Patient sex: M
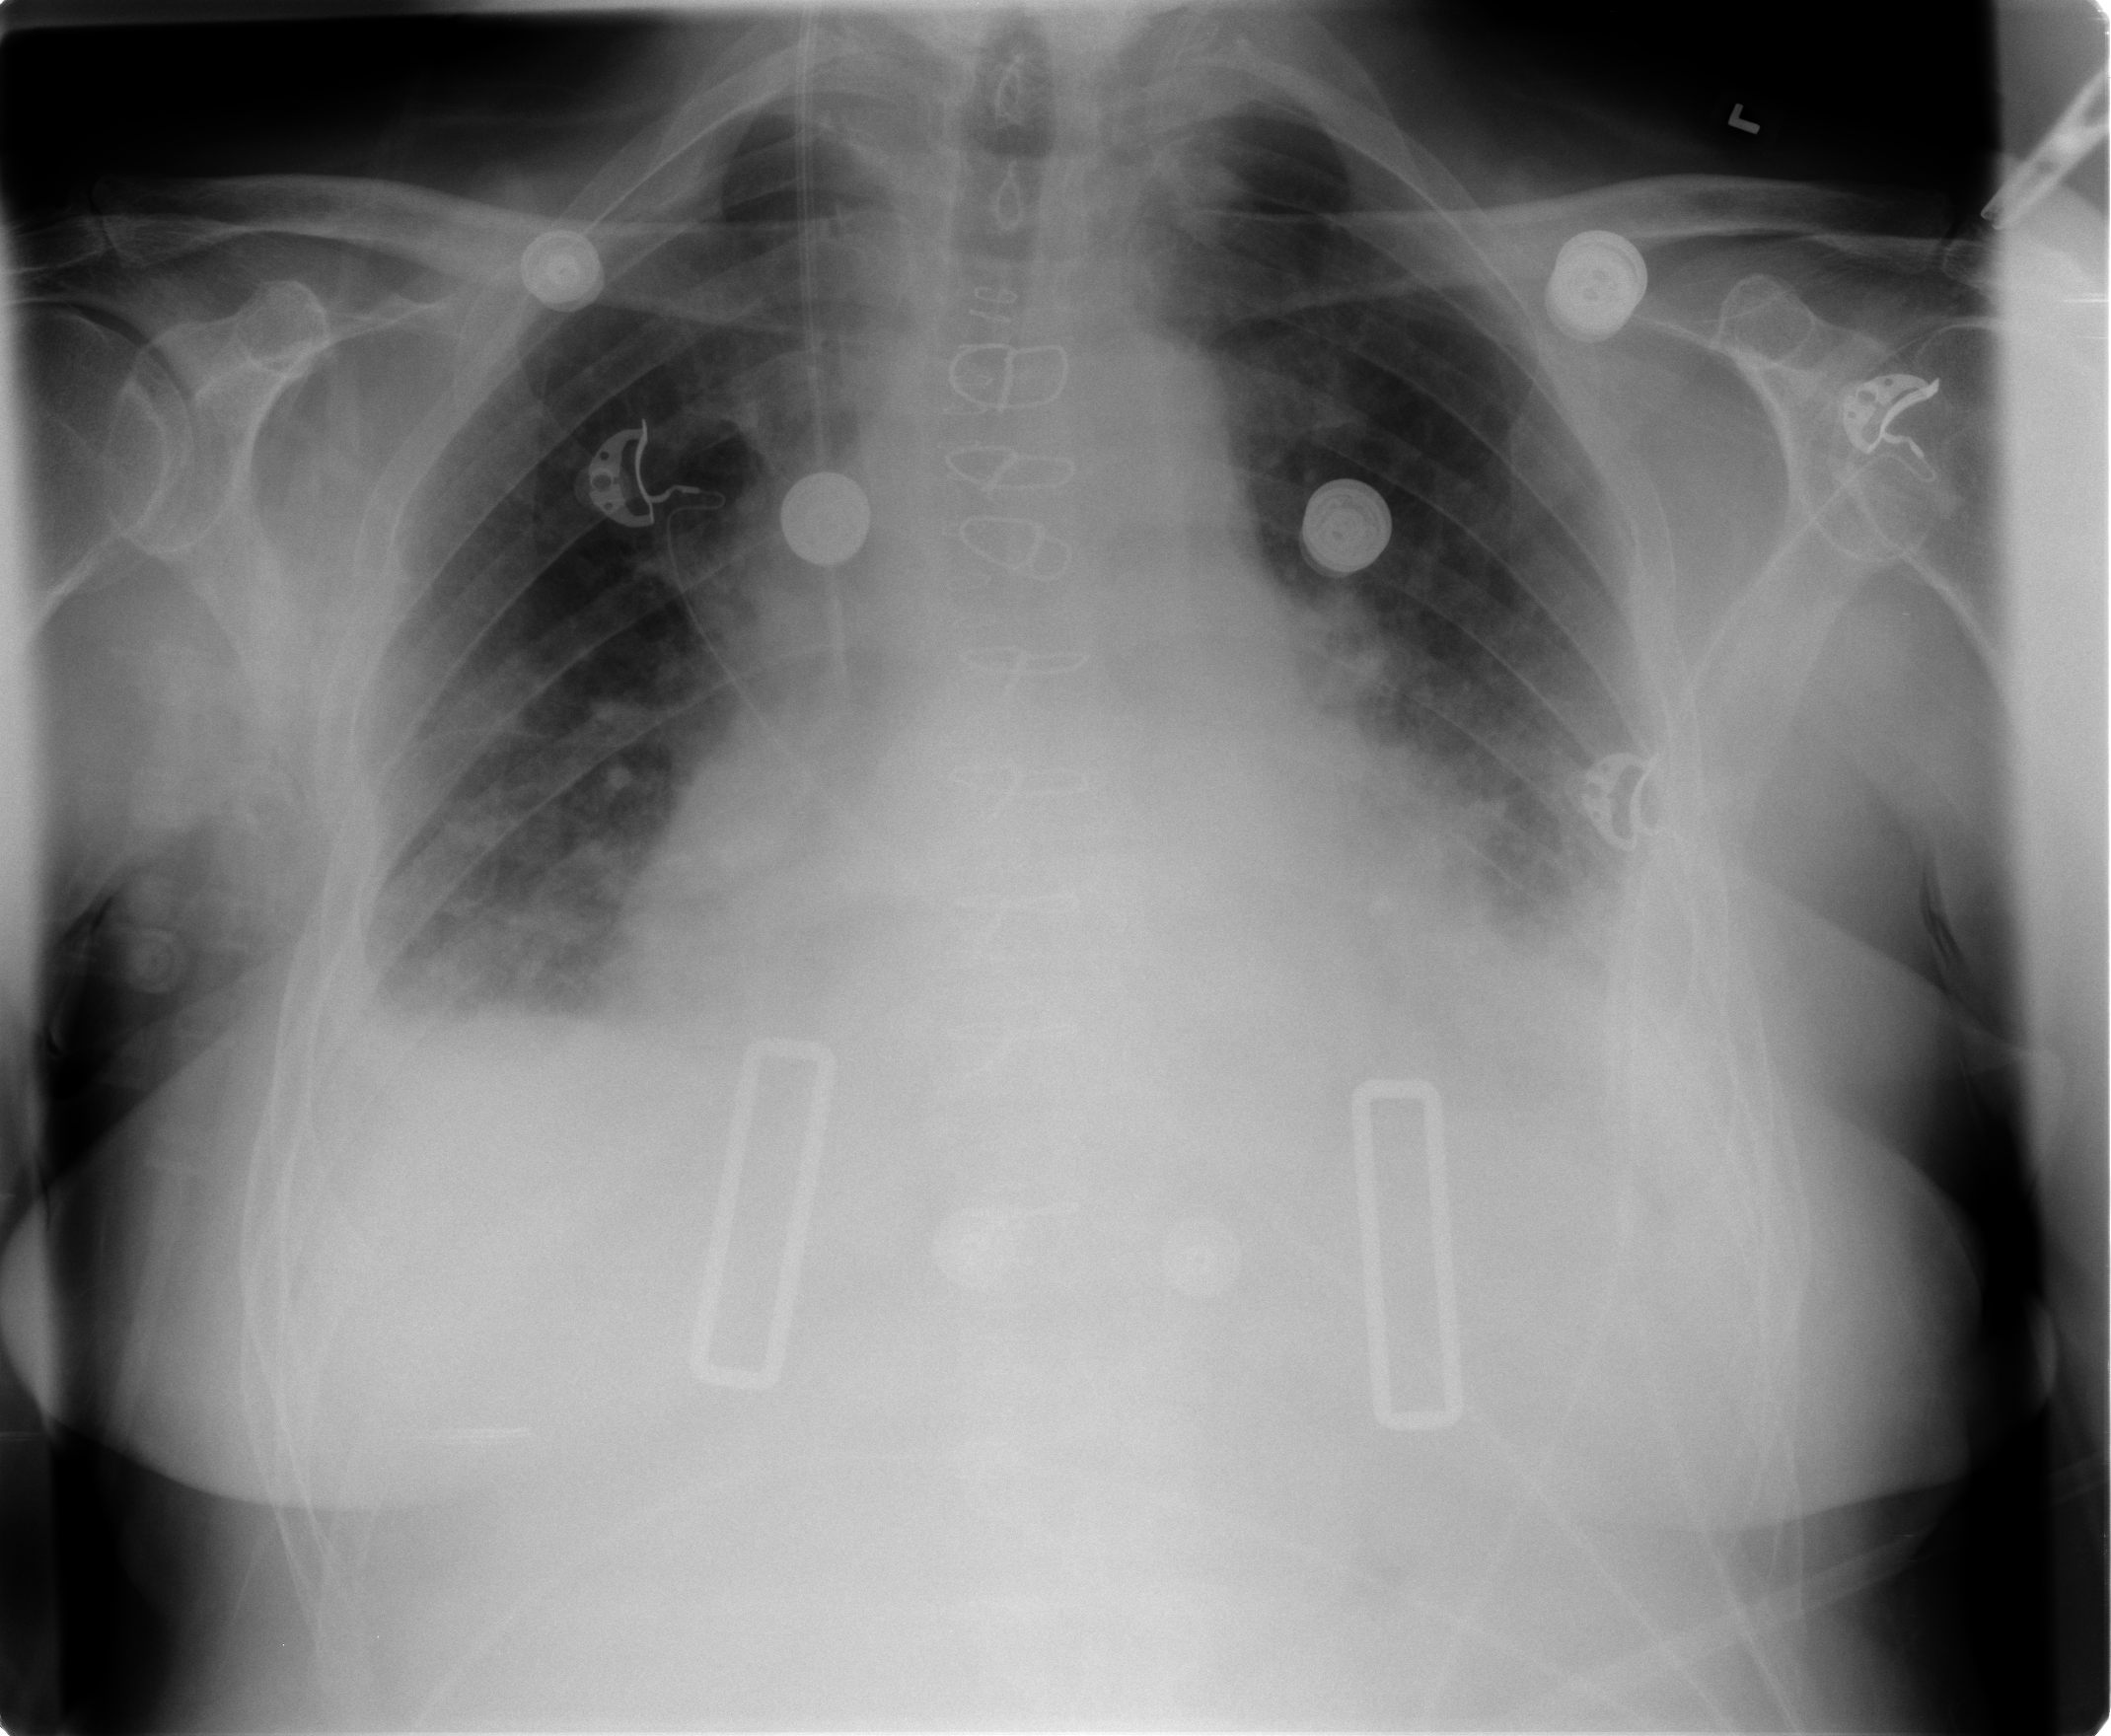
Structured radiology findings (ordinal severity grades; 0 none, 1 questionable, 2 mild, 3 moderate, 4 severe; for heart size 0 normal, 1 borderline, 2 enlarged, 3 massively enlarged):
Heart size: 2
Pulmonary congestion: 2
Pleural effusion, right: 2
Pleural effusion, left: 2
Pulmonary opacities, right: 0
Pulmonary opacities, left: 0
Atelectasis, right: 1
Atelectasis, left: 1